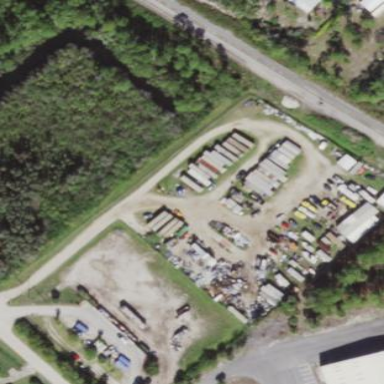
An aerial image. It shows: Scrap yard located in industrial area.